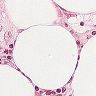
Metastatic tissue present: no